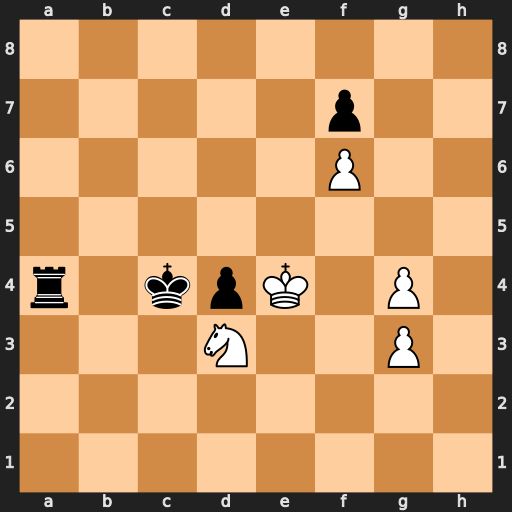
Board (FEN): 8/5p2/5P2/8/r1kpK1P1/3N2P1/8/8
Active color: w
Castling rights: -
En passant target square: -
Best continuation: Nb2+ Kb5 Nxa4